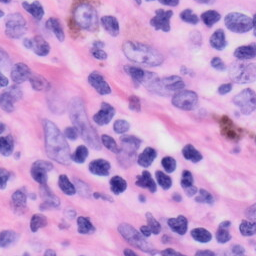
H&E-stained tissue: Skin